Interaction volume radius: 10 \u00c5
Interaction volume height: 10 \u00c5
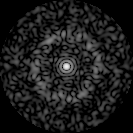
Disorder parameter: 0.8103